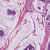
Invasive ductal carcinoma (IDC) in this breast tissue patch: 1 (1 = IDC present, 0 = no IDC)